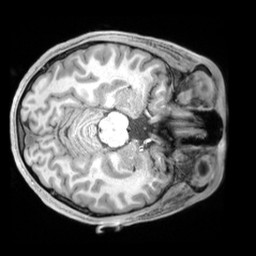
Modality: T1w
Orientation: axial
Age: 22
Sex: male
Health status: ill
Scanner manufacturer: siemens
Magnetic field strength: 3 T
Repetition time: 2.2 s
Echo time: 0.00218 s